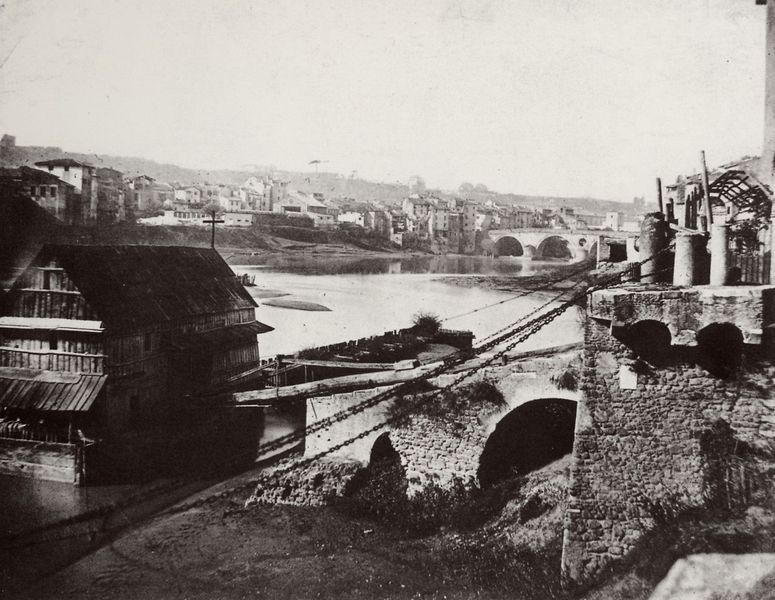
Titel: Eine Kornmühle auf dem Tiber
Künstler: Italienischer Photograph
Standort: Rom
Institution: Archivio Fotografico Comunale
Schlagwörter: blau, himmel, wasser, weiß, bäume, fluss, landschaft, see, stadt, teich, ufer, grau, hintergrund, holz, licht, schwarz, säulen, dach, gebäude, gras, haus, wiese, architektur, leinen, stein, steine, erde, ferne, flusslauf, häuser, hügel, mühle, brücke, hütte, kirche, hochwasser, insel, boot, schornstein, ansicht, bogen, fischer, berge, kette, dorf, dächer, mauer, fabrik, hafen, industrie, bogenbrücke, quai, sandbank, seile, foto, fotografie, ortschaft, photographie, stadtansicht, ruine, gerüst, burg, kreuz, seil, festung, schwarz weiss, ketten, photo, mauern, bootshaus, kapelle, siedlung, himel, pinie, draht, holzhaus, tunnel, brücken, tiber, inseln, amsterdam, backsteine, wärterhäuschen, wall, poller, schonstein, zugbrücke, geäbude, überblick, avignon, wiede, häser, flß, hausboot, kettenglieder, hoirzont, verankern, häuser ufer, schiffsmühle